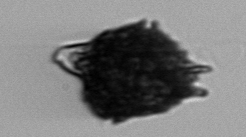
Label: Gonyaulax